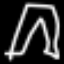
Label: pants